Aerial crown-view tile of a tropical tree (Barro Colorado Island, Panama), acquired 20250616:
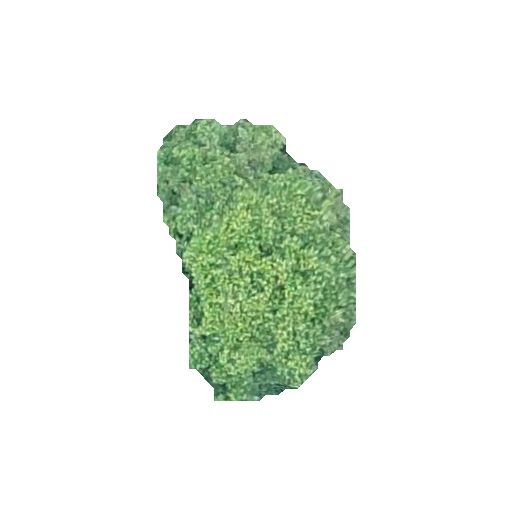
Species: Pourouma bicolor
GBIF accepted scientific name: Pourouma bicolor
Crown area: 60.441 m²